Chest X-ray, AP view. Patient: 40 years old, sex M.
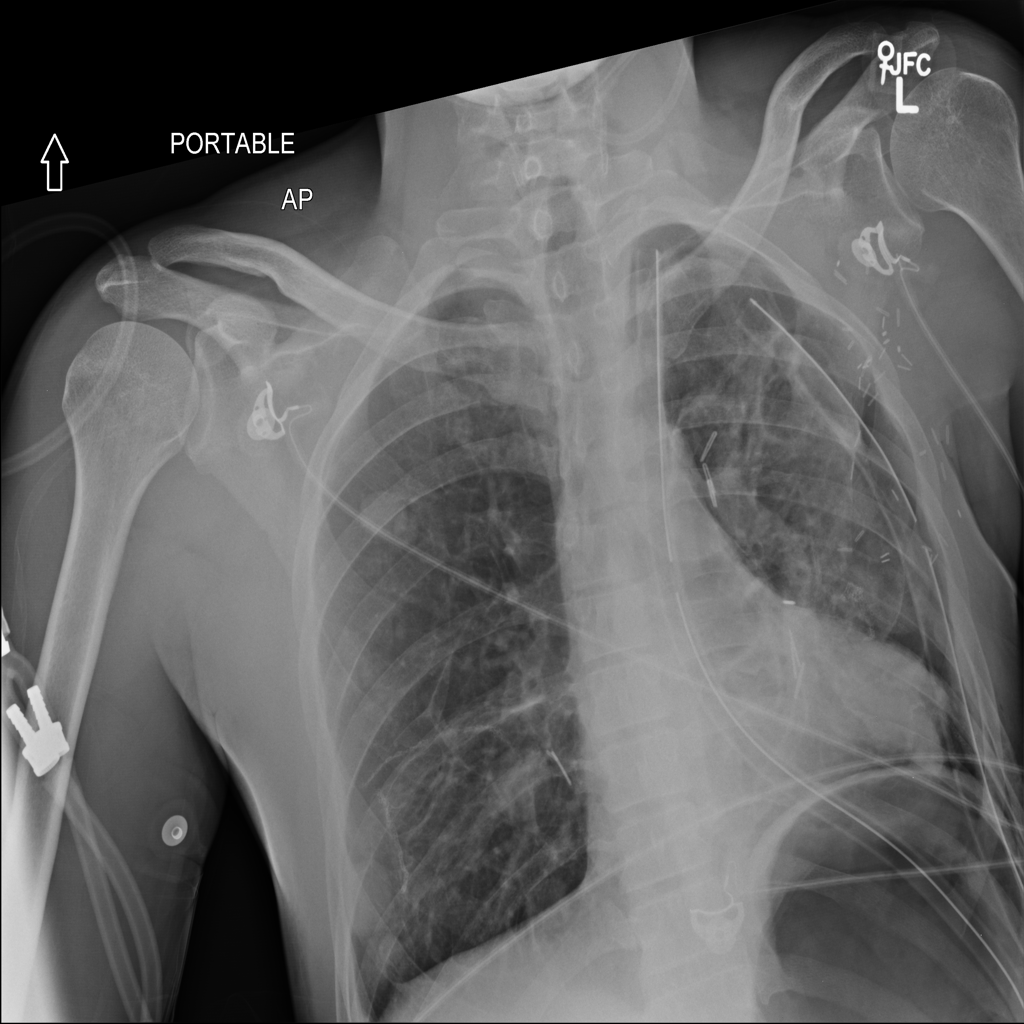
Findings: Nodule